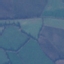
Land use / land cover class: Pasture